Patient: sex F, age 83
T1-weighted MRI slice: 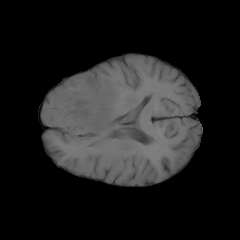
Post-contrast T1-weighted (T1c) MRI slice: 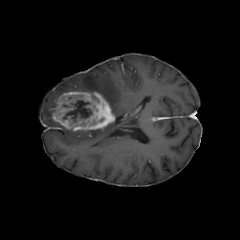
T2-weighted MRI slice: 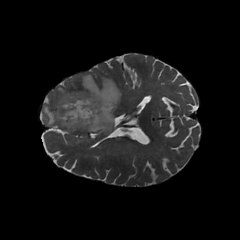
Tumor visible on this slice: yes
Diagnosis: Glioblastoma, IDH-wildtype
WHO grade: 4